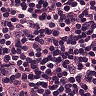
Metastatic tissue present: no